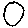
Label: circle